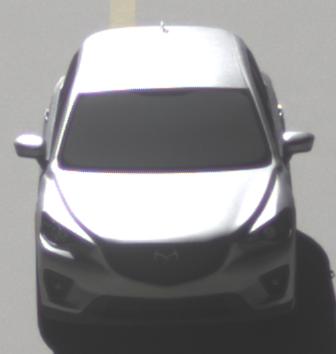
Make: Mazda
Model: CX-5 2.0 SKYACTIV-G 160
Detailed model: CX-5 (GH)
Model produced from: 2012/04
Model produced until: 2015/02
Doors: 5
Color: white
Road condition: dry road
Daytime: midday
Contrast: high contrast